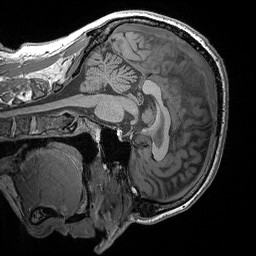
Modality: T1w
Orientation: sagittal
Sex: male
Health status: healthy
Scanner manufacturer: siemens
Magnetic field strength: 3 T
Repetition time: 1.7 s
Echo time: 0.00296 s